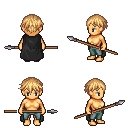
a pixel art fantasy rpg character, female body template, human, tanned skin, black cape, teal pants, light blonde short bangs hairstyle, spear, four views (front, back, left, right), 2x2 character sprite sheet, small pixel art, hard edges, no anti-aliasing